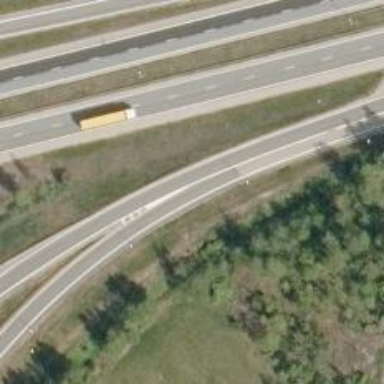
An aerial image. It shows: Asphalt motorway link.